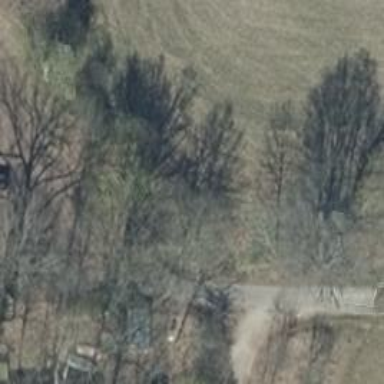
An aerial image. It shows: Row of deciduous broadleaved trees.